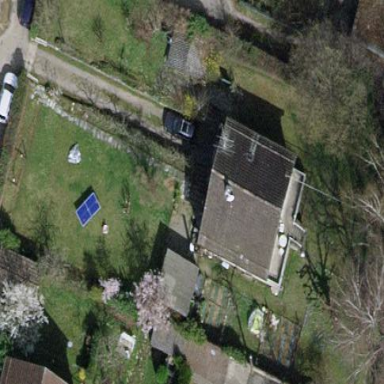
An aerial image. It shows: Garden enclosed by fence.